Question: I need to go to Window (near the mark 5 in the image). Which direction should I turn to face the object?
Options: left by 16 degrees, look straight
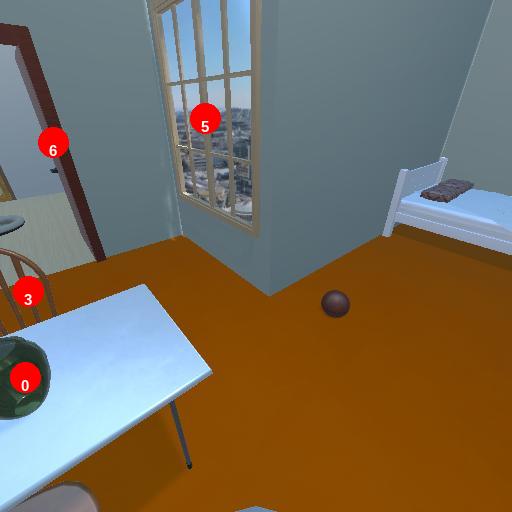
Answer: left by 16 degrees